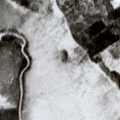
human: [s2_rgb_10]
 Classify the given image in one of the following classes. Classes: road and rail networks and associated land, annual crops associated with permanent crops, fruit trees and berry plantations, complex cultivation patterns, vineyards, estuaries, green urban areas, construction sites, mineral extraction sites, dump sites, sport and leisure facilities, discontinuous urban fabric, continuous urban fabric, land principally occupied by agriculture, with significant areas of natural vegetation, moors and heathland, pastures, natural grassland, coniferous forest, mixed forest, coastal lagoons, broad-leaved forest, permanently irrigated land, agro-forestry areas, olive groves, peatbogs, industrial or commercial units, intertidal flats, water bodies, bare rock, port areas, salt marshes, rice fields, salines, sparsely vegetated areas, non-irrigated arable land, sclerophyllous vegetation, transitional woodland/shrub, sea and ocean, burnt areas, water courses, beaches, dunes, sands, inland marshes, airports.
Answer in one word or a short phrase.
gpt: coniferous forest, mixed forest, peatbogs